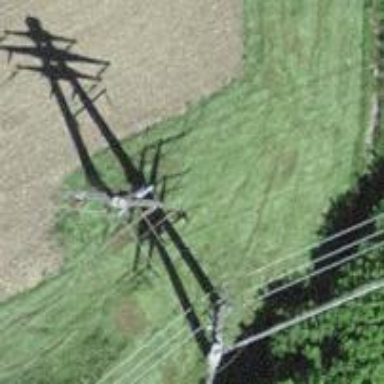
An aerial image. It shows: Power pole.